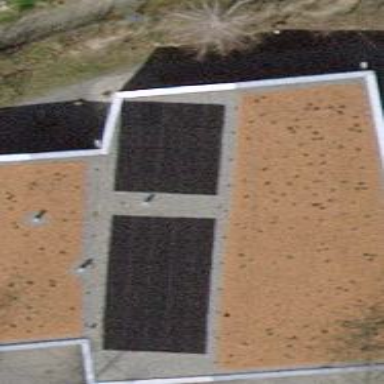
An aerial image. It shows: Kindergarten building.